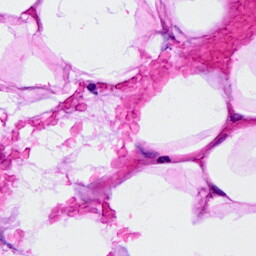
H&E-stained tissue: Breast